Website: macys
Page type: gifting
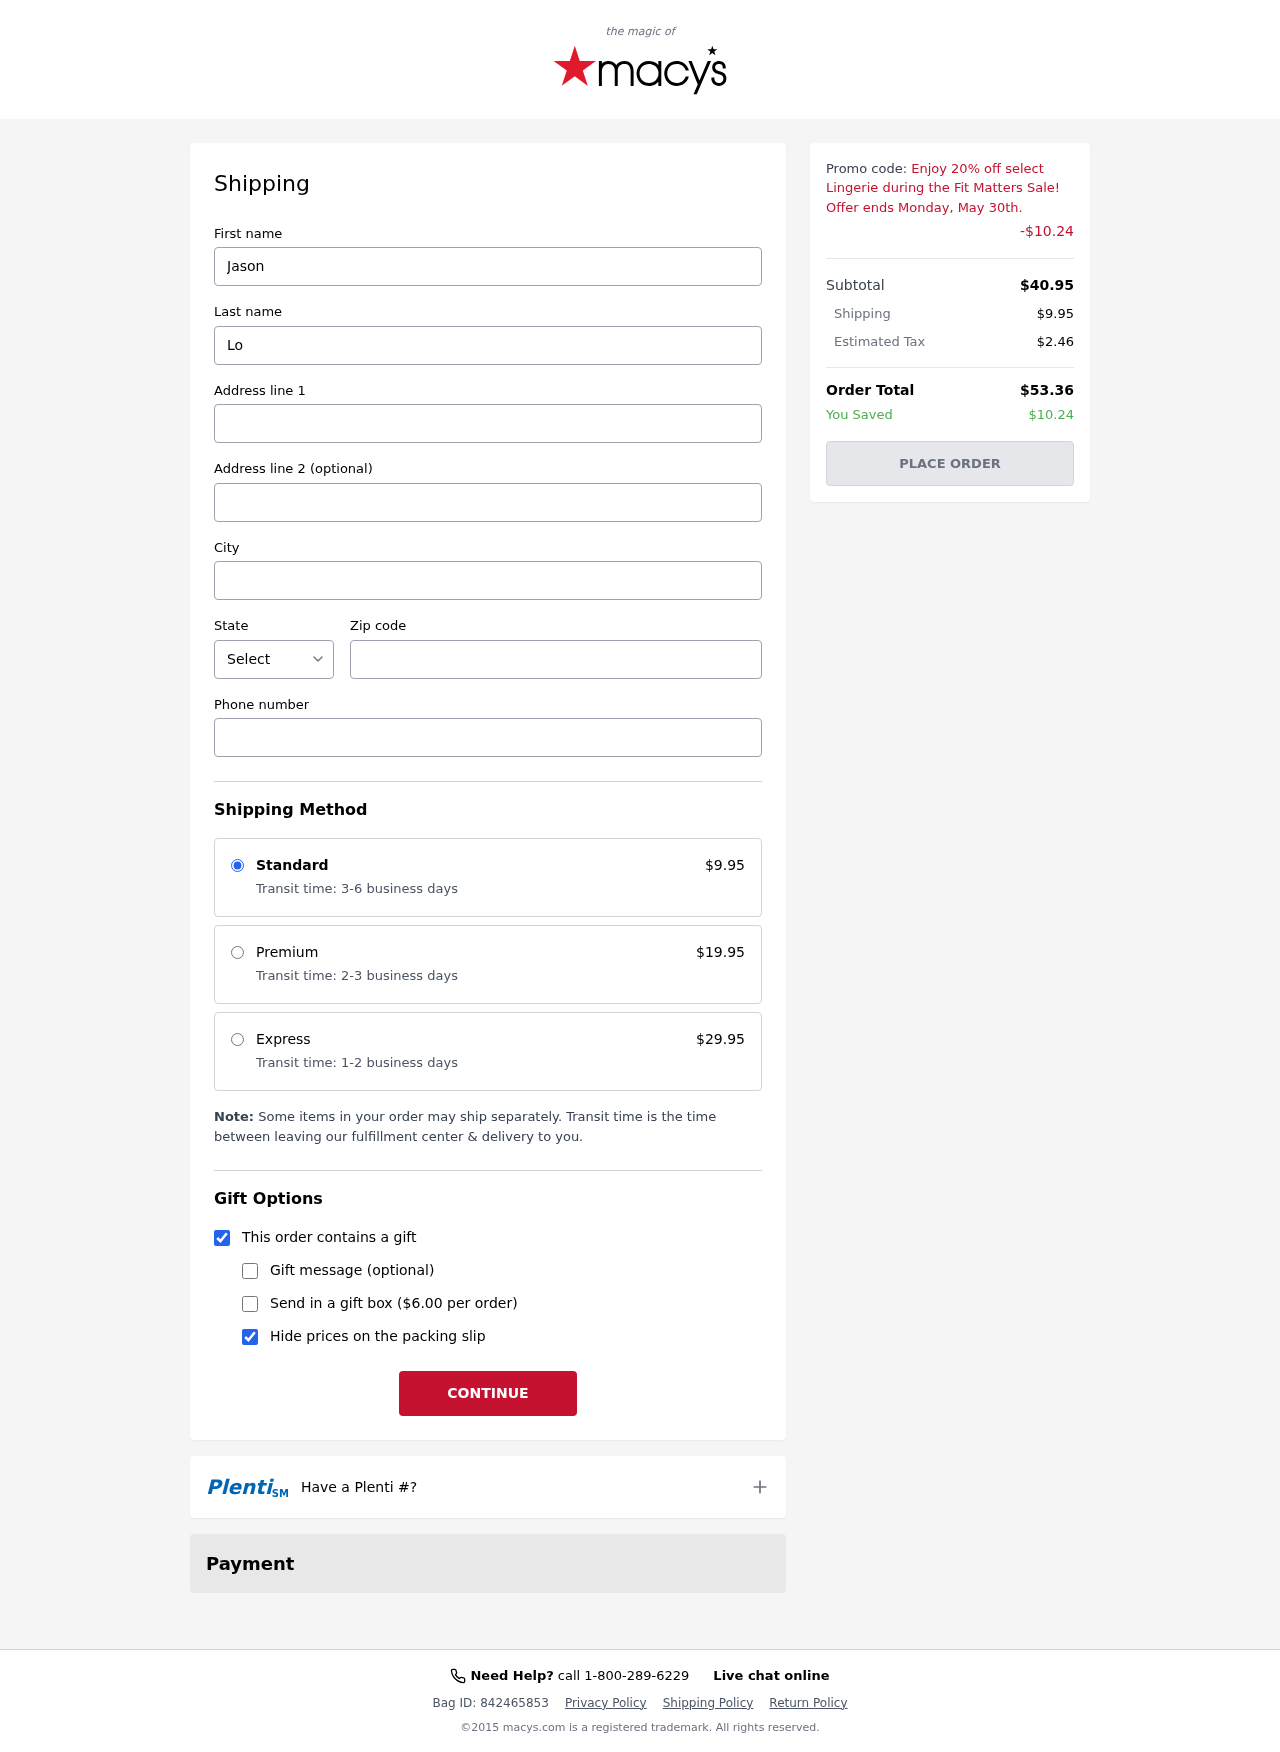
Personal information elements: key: PII_CITY
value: Port Brittneymouth
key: PII_FIRSTNAME
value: Jason
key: PII_LASTNAME
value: Lopez
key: PII_PHONE
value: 2189864653
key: PII_POSTCODE
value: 28763
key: PII_STATE_ABBR
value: MN
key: PII_STREET
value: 25021 Maurice Rapid Apt. 043
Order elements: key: ORDER_SHIPPING_COST
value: $9.95
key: ORDER_DISCOUNT
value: -$10.24
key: ORDER_SUBTOTAL
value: $40.95
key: ORDER_TAX
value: $2.46
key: ORDER_TOTAL
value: $53.36
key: ORDER_SAVINGS
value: $10.24